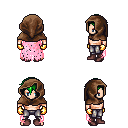
a pixel art fantasy rpg character, male body template, human, light skin, pink tattered cape, metal pants, green short bangs hairstyle, cloth hood, gold gloves, maroon shoes, four views (front, back, left, right), 2x2 character sprite sheet, small pixel art, hard edges, no anti-aliasing